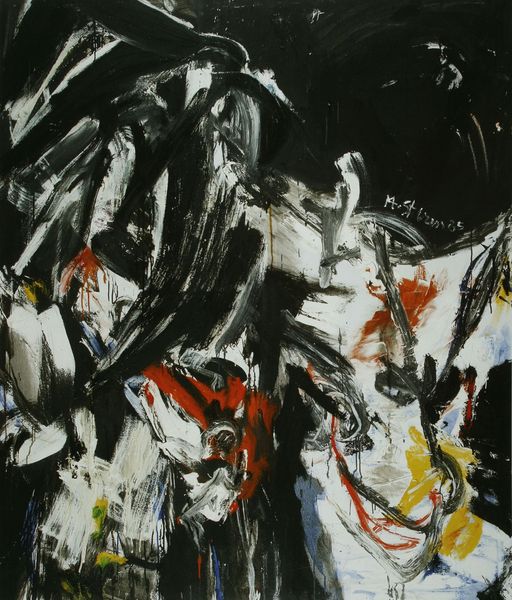
Künstler: Helmut Sturm
Standort: Stuttgart
Institution: Walter Bischoff Galerie
Schlagwörter: weiß, gelb, komposition, schwarz, rot, expressionismus, malerei, muster, helldunkel, deutschland, abstrakt, farben, flächen, farbe, linien, amerika, sturm, duktus, striche, abstraktion, kreise, pinsel, flecken, kontraste, diagonal, struktur, usa, aufbau, informel, action painting, abstaktion